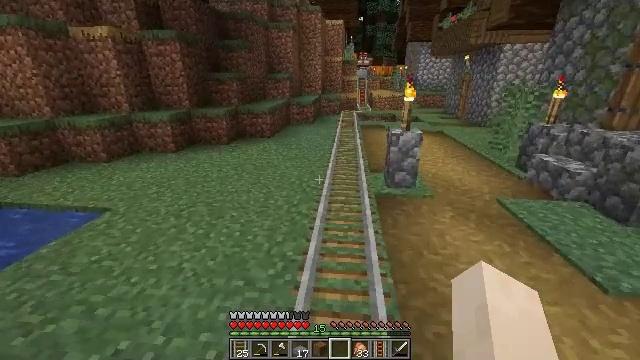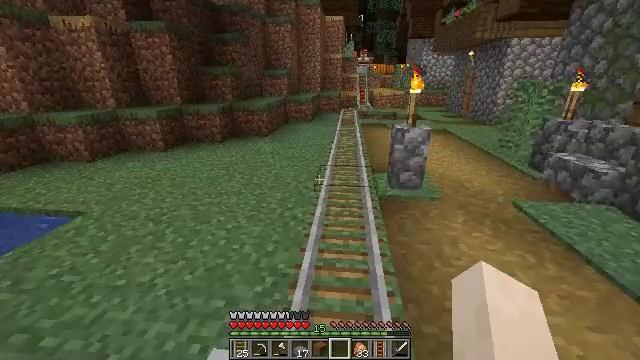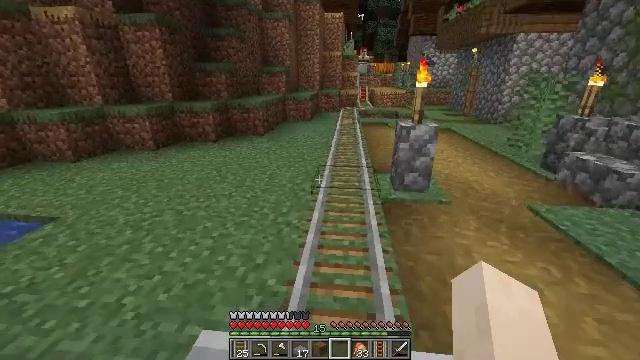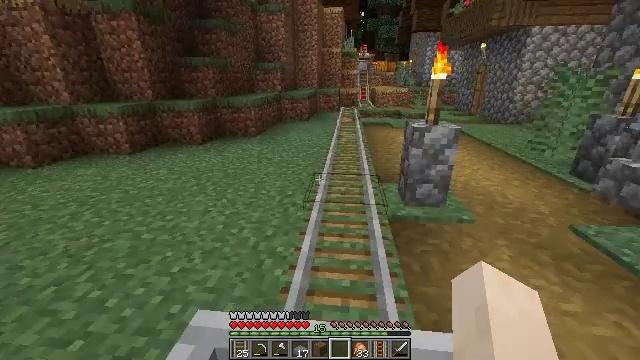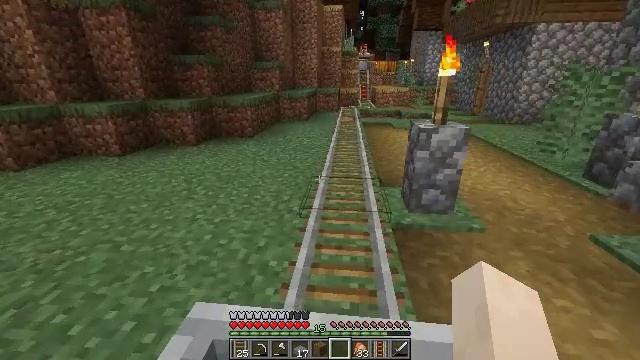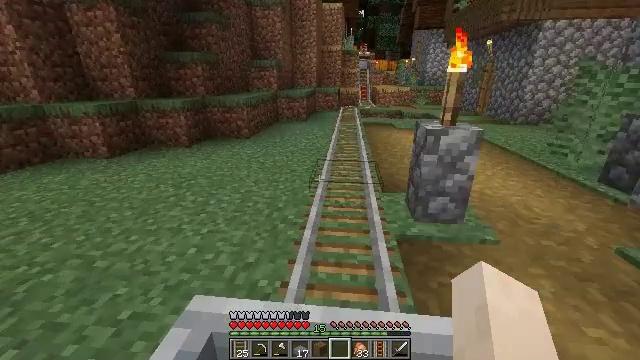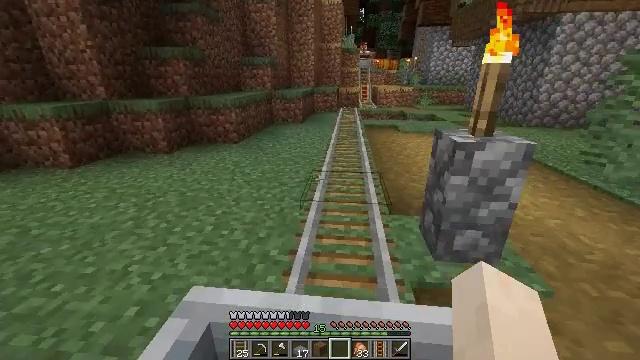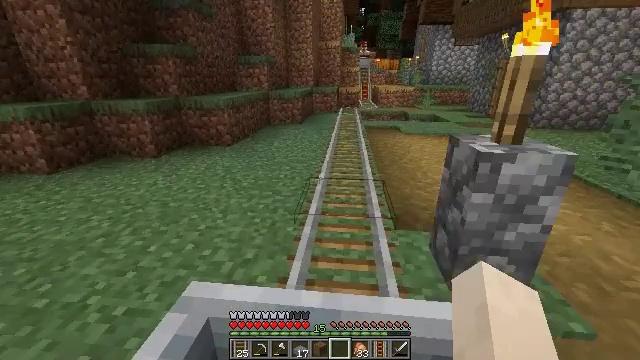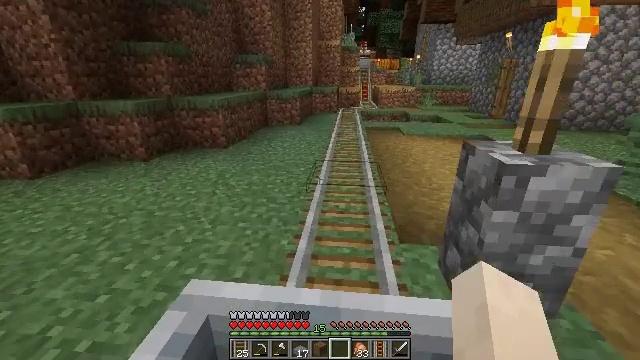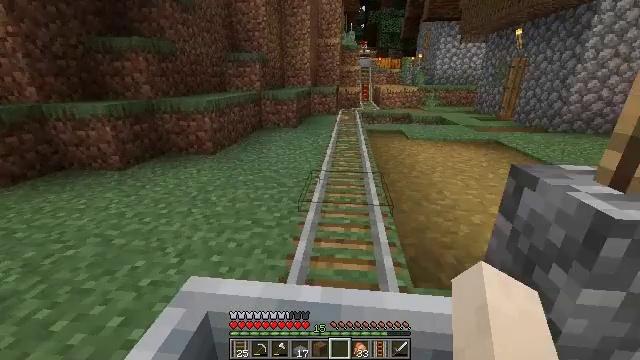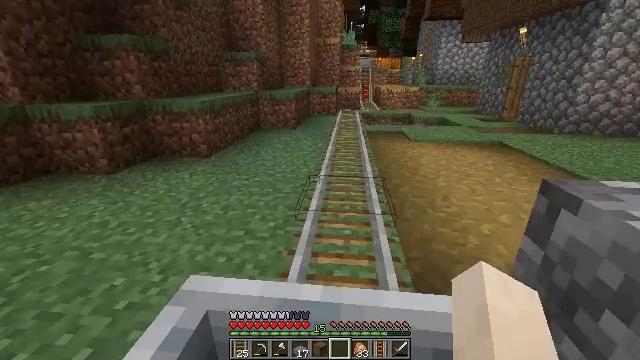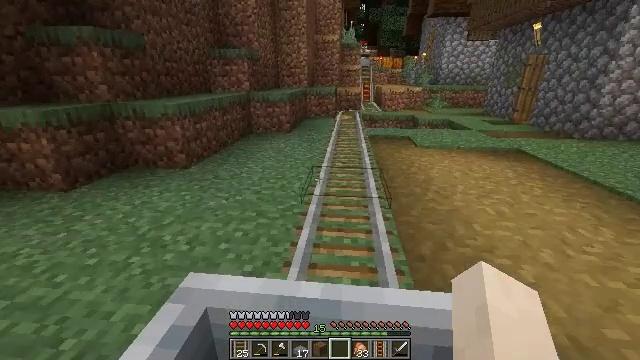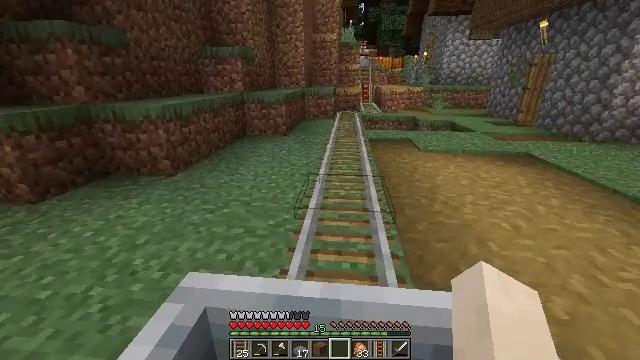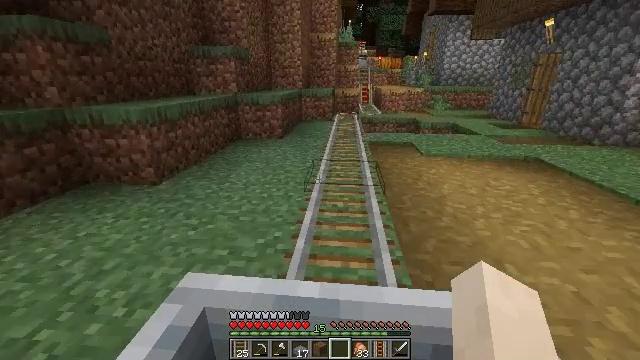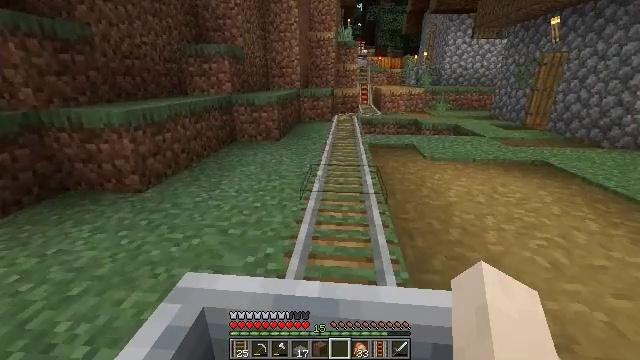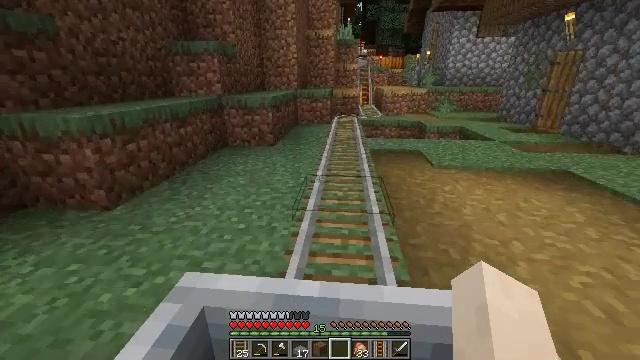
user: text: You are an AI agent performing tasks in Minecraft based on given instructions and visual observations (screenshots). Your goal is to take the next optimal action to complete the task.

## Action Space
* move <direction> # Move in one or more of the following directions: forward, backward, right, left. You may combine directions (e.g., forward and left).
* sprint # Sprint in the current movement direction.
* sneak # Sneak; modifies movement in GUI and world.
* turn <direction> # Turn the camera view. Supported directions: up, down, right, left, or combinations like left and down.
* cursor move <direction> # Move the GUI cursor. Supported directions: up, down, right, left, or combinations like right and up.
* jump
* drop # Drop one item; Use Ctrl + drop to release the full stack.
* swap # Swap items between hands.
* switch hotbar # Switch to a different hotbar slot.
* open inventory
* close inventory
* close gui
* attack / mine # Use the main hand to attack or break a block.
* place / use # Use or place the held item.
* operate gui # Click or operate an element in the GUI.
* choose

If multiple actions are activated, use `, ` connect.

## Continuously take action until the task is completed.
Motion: motion action
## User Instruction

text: Pick up the rail by attacking it.
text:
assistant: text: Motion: no_op
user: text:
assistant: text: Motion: no_op
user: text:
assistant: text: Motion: no_op
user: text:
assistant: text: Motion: no_op
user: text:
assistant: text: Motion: no_op
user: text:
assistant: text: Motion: no_op
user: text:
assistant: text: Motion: no_op
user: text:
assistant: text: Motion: no_op
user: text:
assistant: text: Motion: no_op
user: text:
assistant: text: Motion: no_op
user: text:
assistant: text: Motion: no_op
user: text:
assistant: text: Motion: no_op
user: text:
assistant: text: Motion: no_op
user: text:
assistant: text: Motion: no_op
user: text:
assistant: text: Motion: no_op
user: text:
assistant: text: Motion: no_op
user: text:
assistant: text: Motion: no_op
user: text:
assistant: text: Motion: no_op
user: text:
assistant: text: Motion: no_op
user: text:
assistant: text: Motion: no_op
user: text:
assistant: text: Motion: no_op
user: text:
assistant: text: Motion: no_op
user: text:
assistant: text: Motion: no_op
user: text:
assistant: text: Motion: no_op
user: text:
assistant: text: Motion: no_op
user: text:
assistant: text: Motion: no_op
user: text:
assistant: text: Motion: no_op
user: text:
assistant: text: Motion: no_op
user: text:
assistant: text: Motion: no_op
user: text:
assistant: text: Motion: no_op